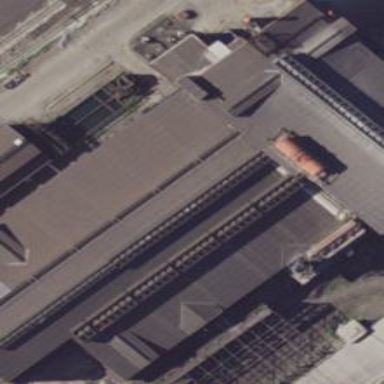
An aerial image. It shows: Industrial building.